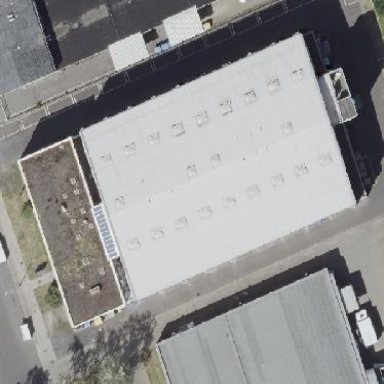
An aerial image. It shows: Commercial building.